Field crop: maize
Growth stage: 2
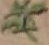
Species: atriplex